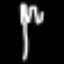
Label: fork